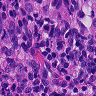
Metastatic tissue present: yes